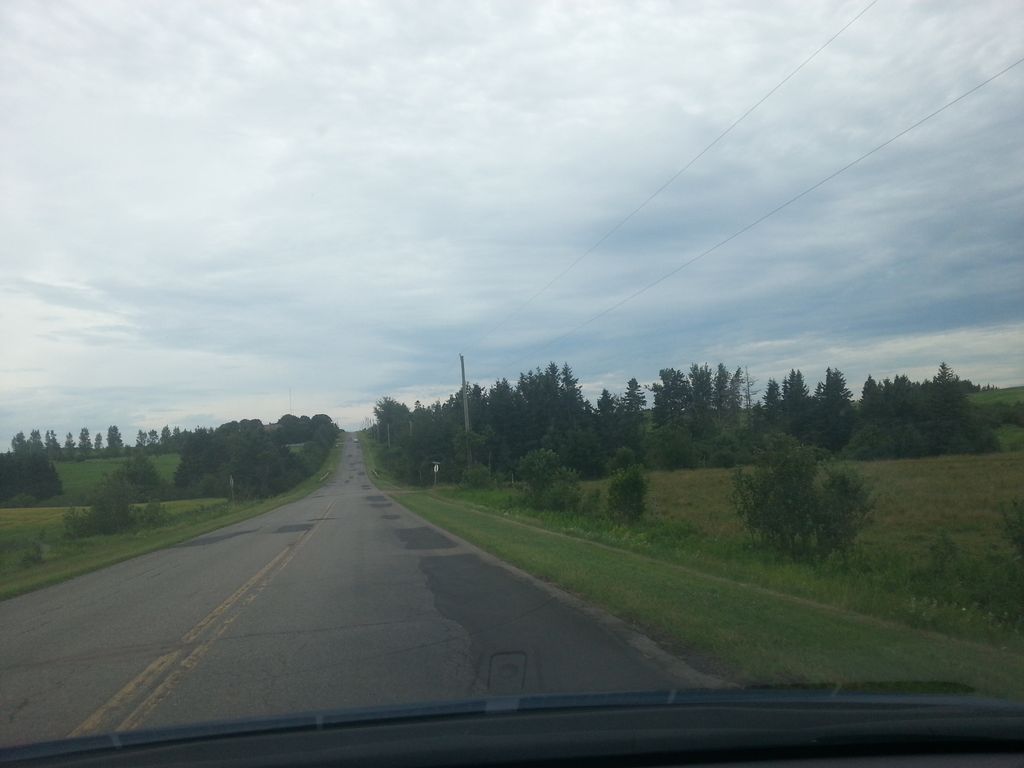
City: charlottetown